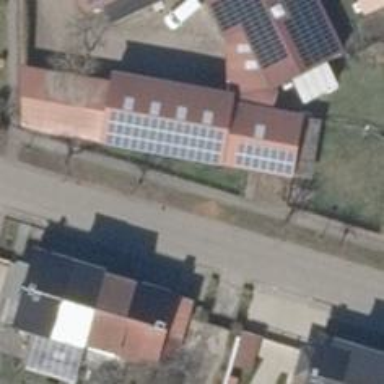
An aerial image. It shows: Solar photovoltaic panel generator producing electricity as small installation.